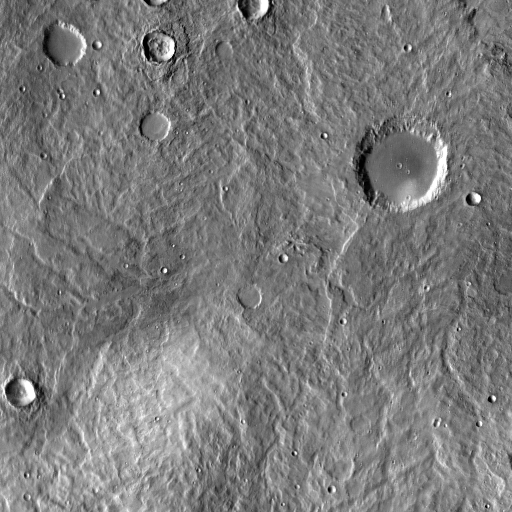
Crater classes present: Background, Other, Layered, Buried, Secondary